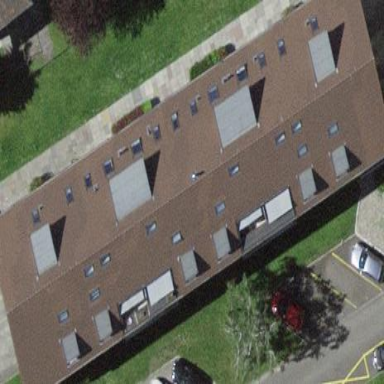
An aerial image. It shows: Apartment building with hipped roof.